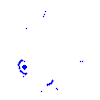
Particle: kaon